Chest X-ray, AP view. Patient: 82 years old, sex M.
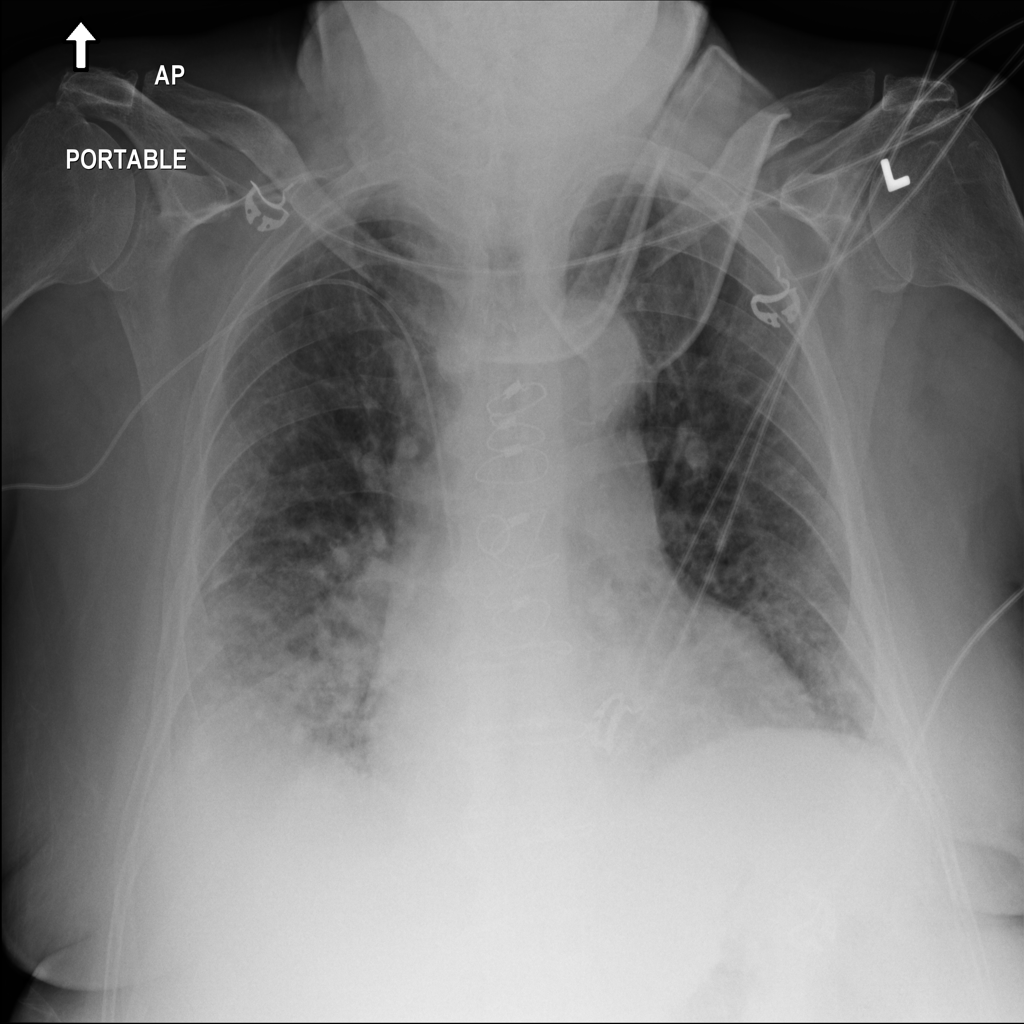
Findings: Pleural_Thickening